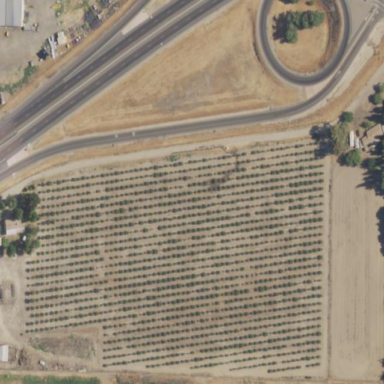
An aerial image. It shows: Orchard.